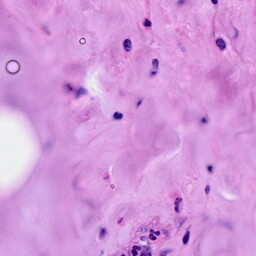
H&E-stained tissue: Breast